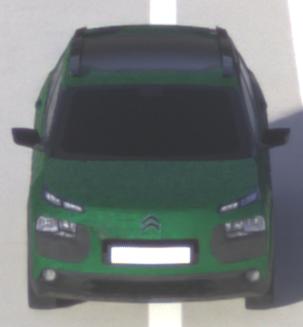
Make: Citroen
Model: C4 Cactus PureTech 75
Detailed model: C4 Cactus
Model produced from: 2014/09
Model produced until: 2015/03
Doors: 5
Color: green
Road condition: dry road
Daytime: morning or afternoon
Contrast: medium contrast